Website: crate-barrel
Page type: newsletter-management
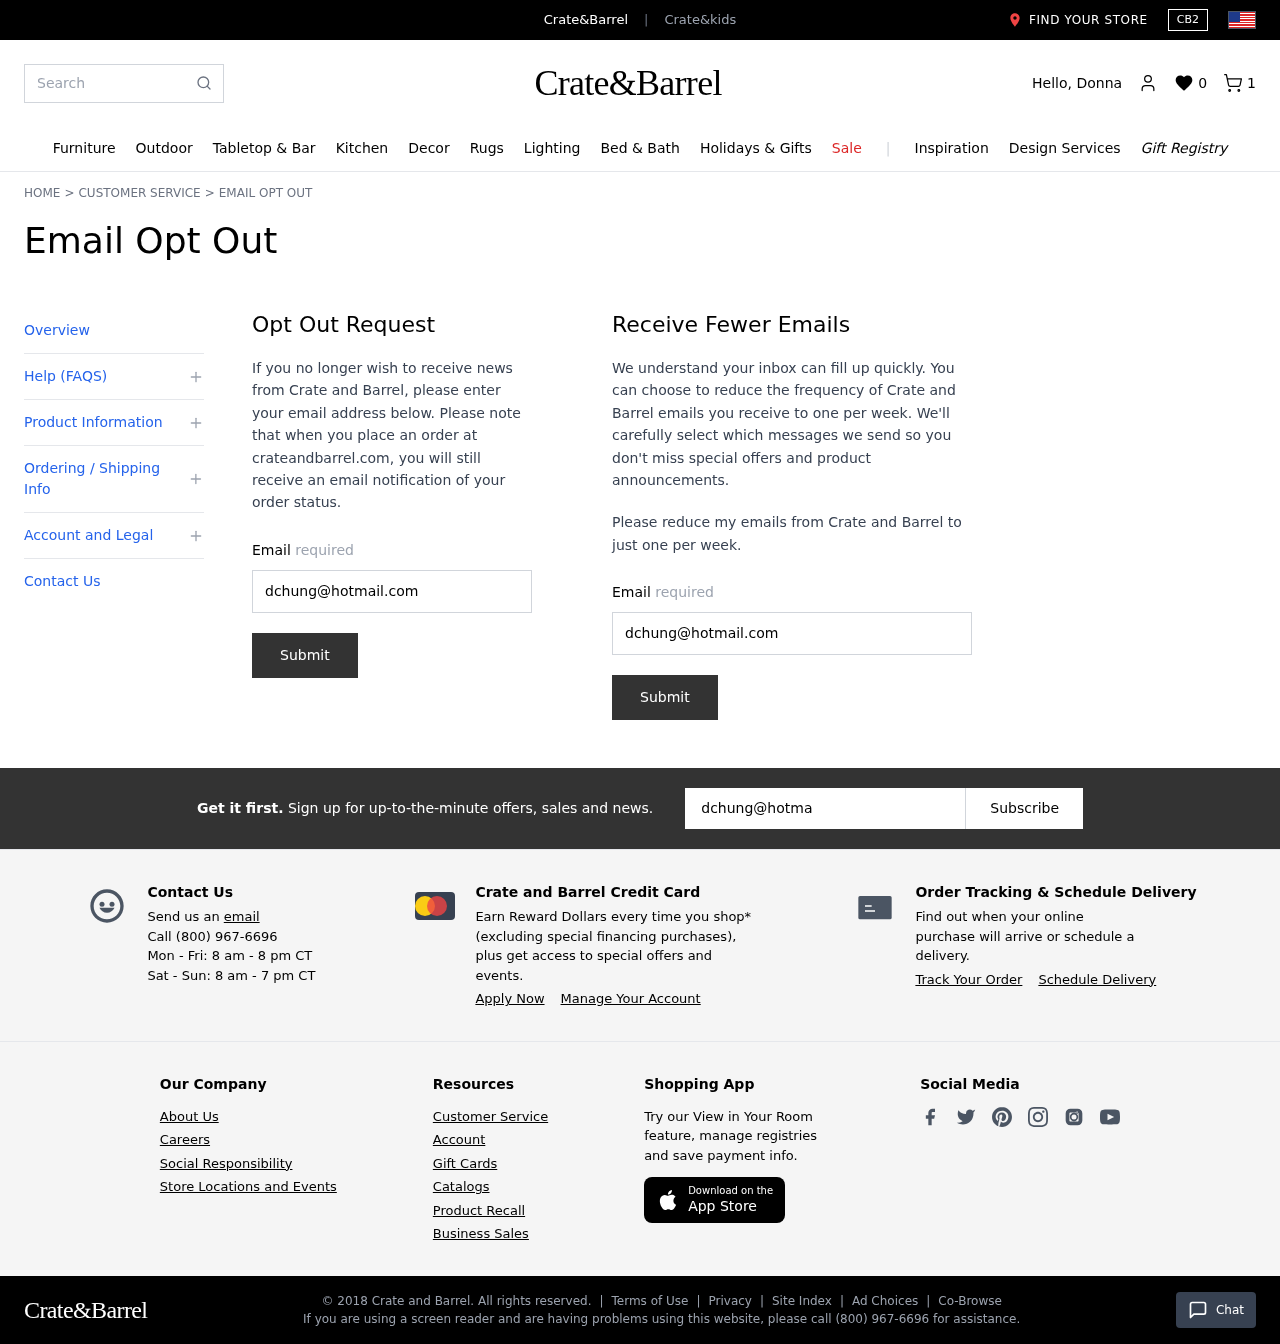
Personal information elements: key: PII_EMAIL
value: dchung@hotmail.com
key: PII_EMAIL2
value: dchung@hotmail.com
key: PII_EMAIL3
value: dchung@hotmail.com
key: PII_FIRSTNAME
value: Donna
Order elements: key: ORDER_NUM_ITEMS
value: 1
Search elements: key: HEADER_SEARCH
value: Search
Other elements: key: WISHLIST_COUNT
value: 0